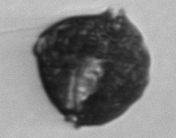
Label: Alexandrium_catenella